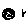
Label: moon